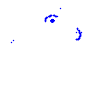
Particle: proton